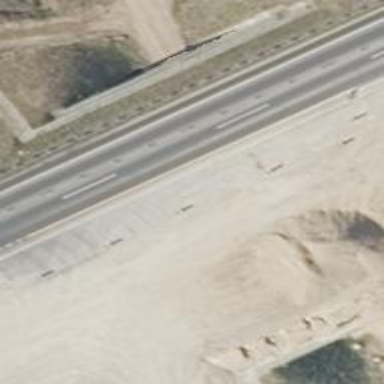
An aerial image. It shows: Asphalt bridge over motorway.